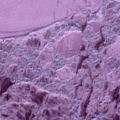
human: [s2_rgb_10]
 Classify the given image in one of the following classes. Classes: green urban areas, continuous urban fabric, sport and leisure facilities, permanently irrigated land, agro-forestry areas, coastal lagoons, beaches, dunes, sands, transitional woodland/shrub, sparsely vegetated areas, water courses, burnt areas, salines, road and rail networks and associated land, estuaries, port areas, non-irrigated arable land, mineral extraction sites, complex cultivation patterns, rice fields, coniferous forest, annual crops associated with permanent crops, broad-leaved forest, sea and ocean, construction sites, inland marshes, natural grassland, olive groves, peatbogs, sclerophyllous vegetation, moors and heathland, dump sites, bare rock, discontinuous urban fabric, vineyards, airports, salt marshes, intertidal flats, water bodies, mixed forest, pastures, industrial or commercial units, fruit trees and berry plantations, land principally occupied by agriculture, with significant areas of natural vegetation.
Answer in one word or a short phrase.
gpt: sea and ocean